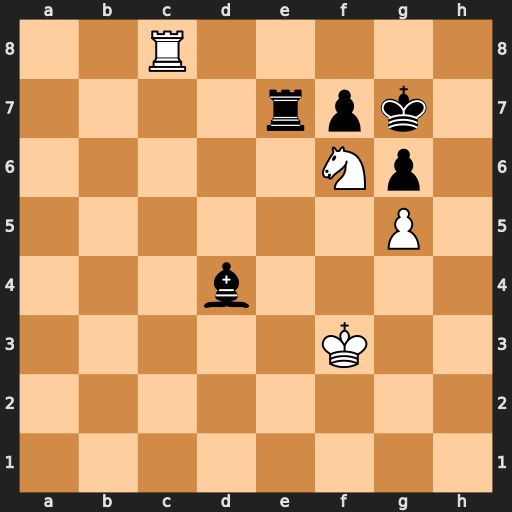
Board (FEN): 2R5/4rpk1/5Np1/6P1/3b4/5K2/8/8
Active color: w
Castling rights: -
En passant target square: -
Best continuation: Rg8#